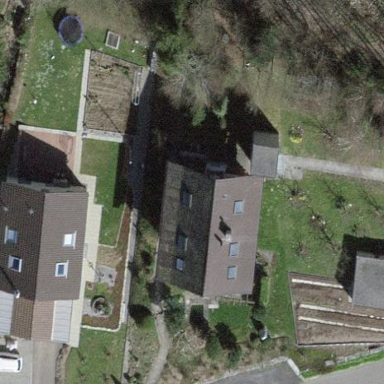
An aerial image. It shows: Simple and straightforward house.